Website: ulta-beauty
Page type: billing-address
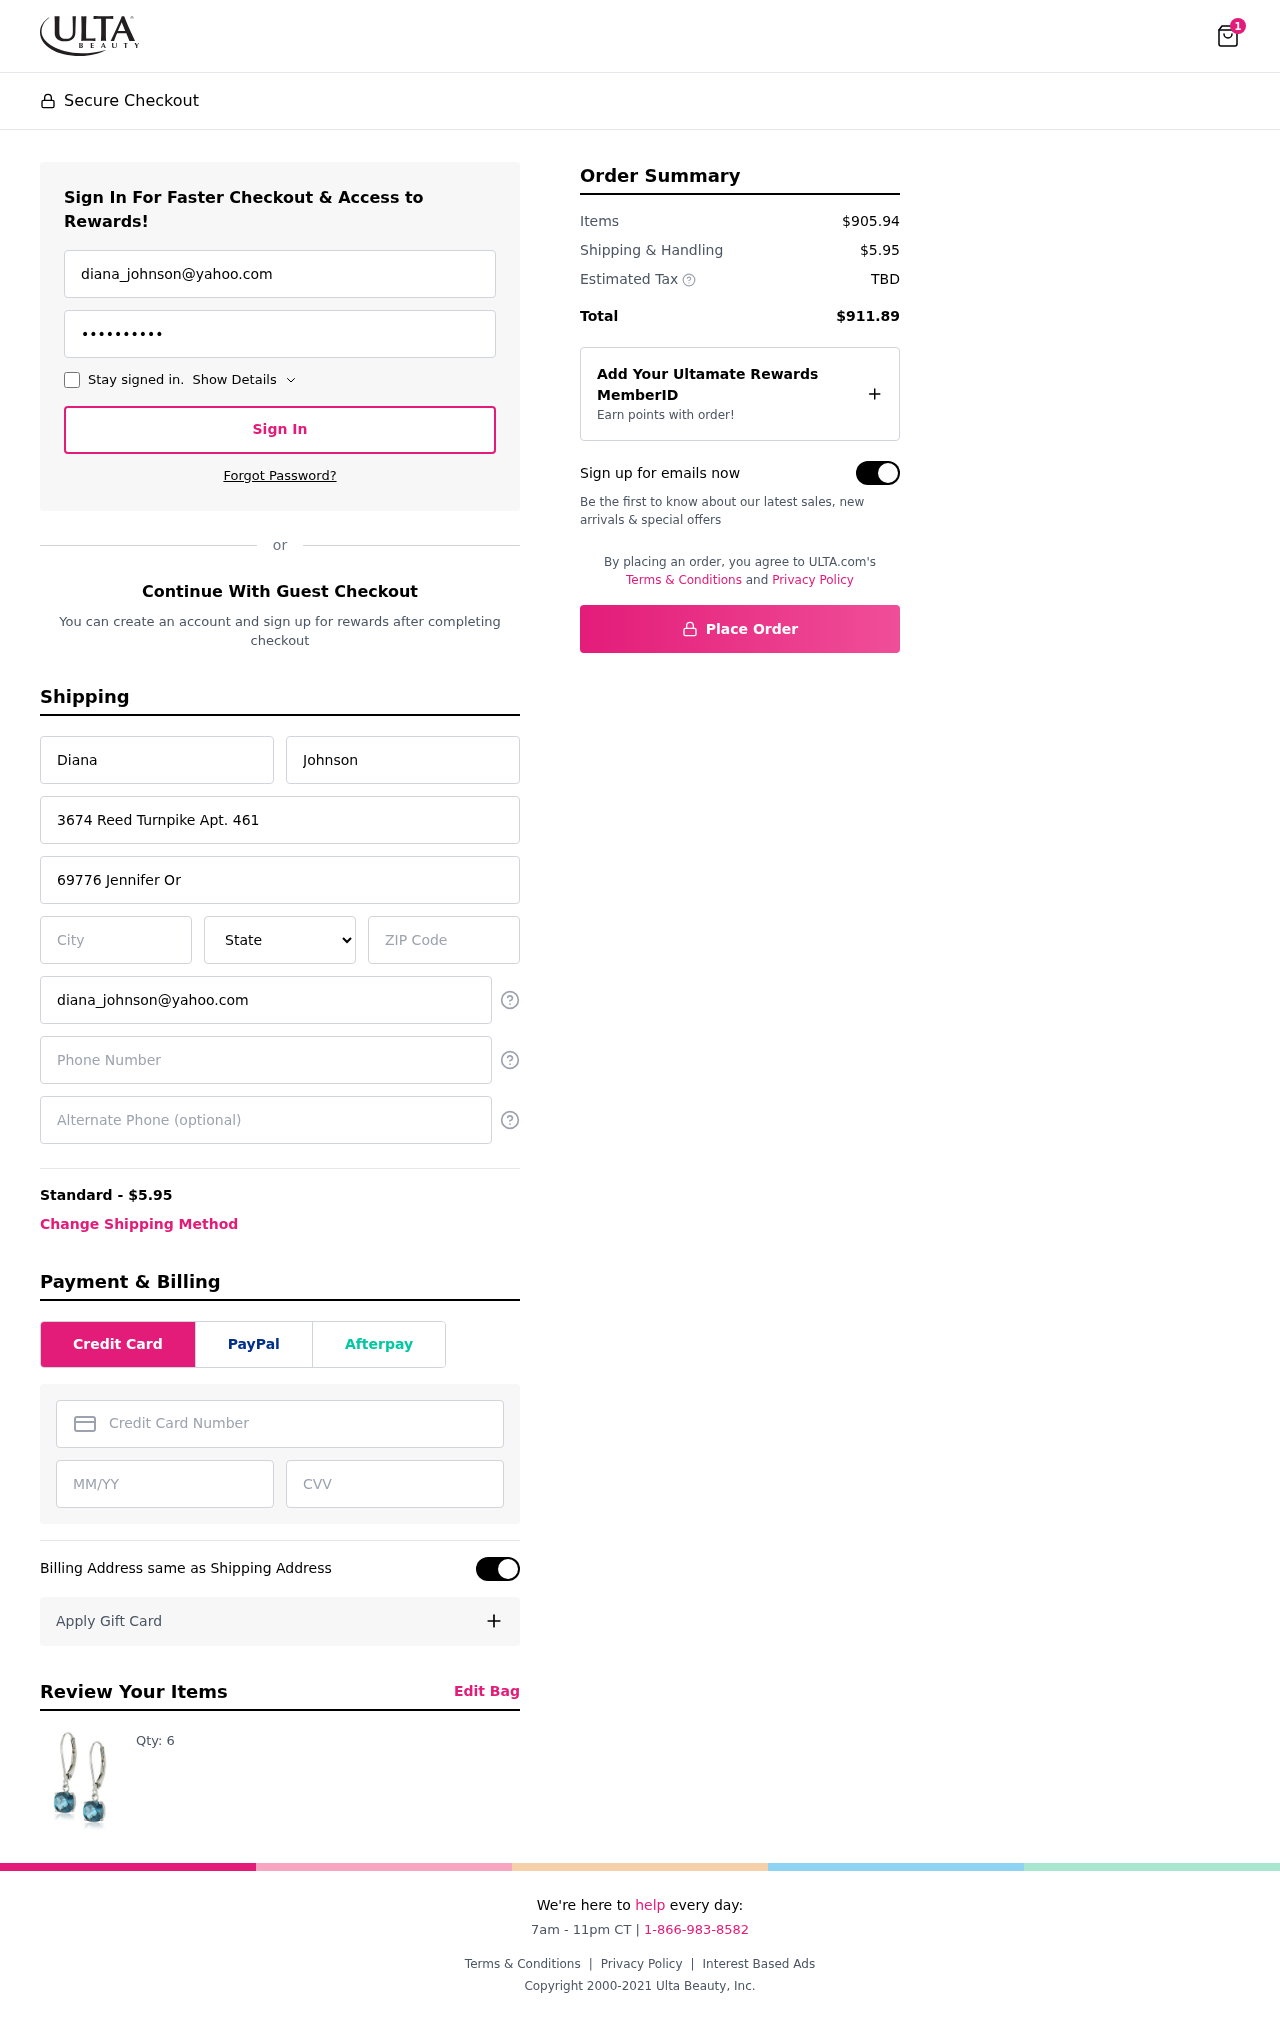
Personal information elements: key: PII_STATE
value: Virginia
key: PII_EMAIL
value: diana_johnson@yahoo.com
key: PII_FIRSTNAME
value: Diana
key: PII_LASTNAME
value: Johnson
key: PII_STREET
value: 3674 Reed Turnpike Apt. 461
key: PII_STREET2
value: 69776 Jennifer Orchard
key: PII_CITY
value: East Kirstenborough
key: PII_POSTCODE
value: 71293
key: PII_PHONE
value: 2067228259
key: PII_ALT_PHONE
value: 5532150829
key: PII_CARD_NUMBER
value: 3711 4464 4867 282
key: PII_CARD_EXPIRY
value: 01/30
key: PII_CARD_CVV
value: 5202
Product elements: key: PRODUCT1_QUANTITY
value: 6
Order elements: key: ORDER_NUM_ITEMS
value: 1
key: ORDER_SHIPPING_COST
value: $5.95
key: ORDER_SUBTOTAL
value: $905.94
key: ORDER_TOTAL
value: $911.89